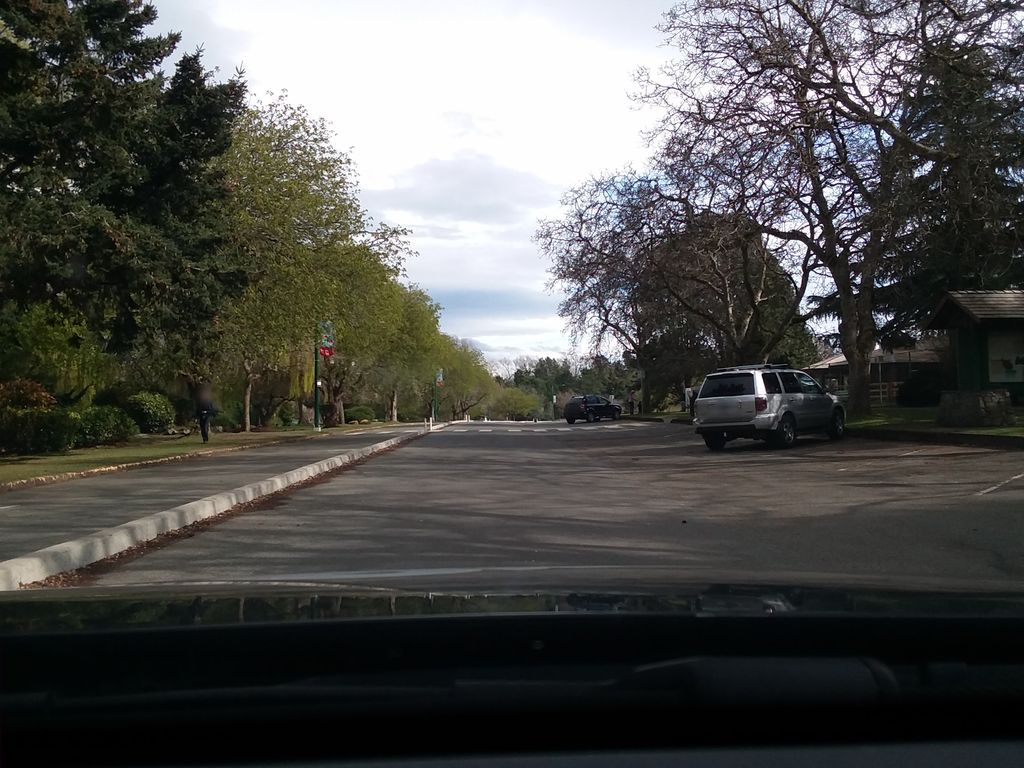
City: victoria